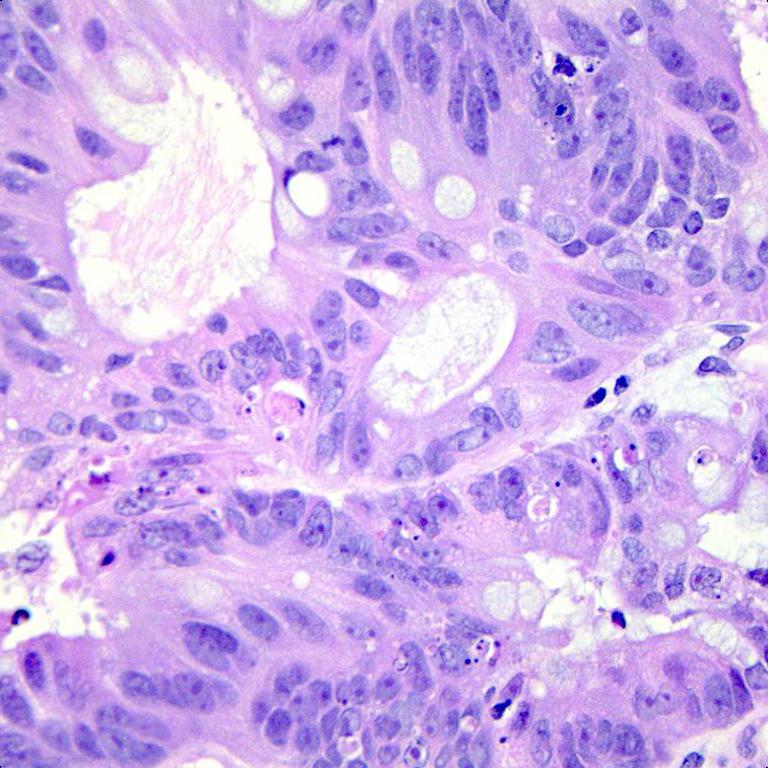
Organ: colon
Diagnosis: adenocarcinomas